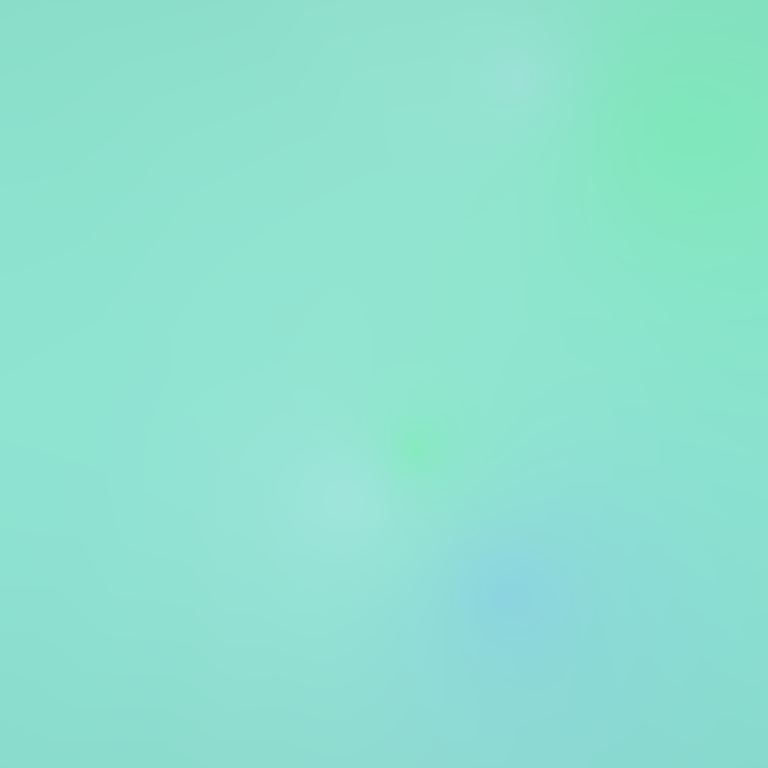
Abstract light effect, smooth gradient from soft teal to light green, calm atmosphere, diffuse light, no room, no furniture, no objects.